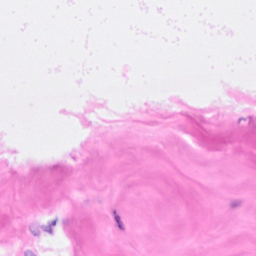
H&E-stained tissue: Breast